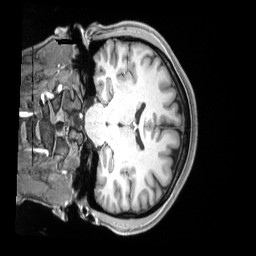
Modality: T1w
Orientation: coronal
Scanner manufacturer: siemens
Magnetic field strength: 3 T
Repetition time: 2.5 s
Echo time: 0.00218 s